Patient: sex M, age 59
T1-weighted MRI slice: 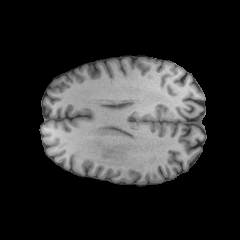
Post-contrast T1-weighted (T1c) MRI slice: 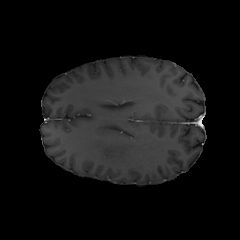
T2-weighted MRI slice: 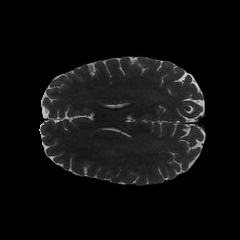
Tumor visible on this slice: yes
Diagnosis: Astrocytoma, IDH-wildtype
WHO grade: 3